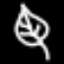
Label: leaf